Aerial crown-view tile of a tropical tree (Barro Colorado Island, Panama), acquired 20250414:
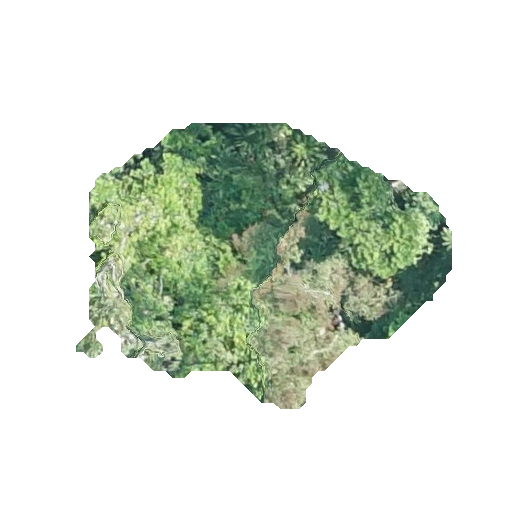
Species: Cecropia insignis
GBIF accepted scientific name: Cecropia insignis
Crown area: 108.811 m²